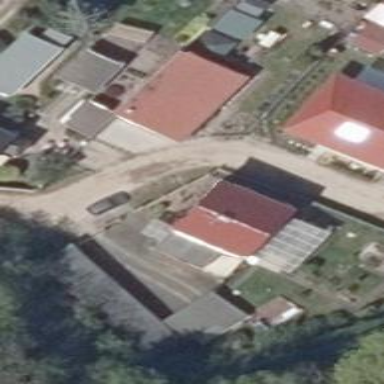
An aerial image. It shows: Residential road.